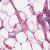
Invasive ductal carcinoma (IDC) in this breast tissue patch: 0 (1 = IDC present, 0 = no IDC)